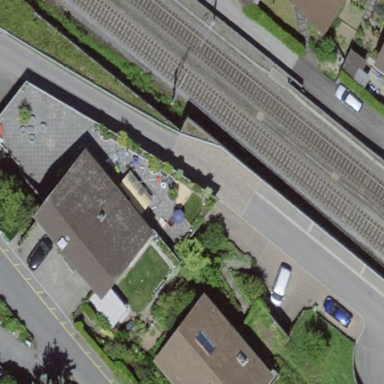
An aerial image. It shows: Residential building.